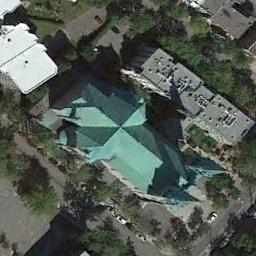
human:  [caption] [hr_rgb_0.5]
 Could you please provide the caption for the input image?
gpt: The church with a green cross-shaped roof is surrounded by other buildings and some trees .

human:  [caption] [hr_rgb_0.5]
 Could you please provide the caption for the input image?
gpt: The church with a blue roof is surrounded by some buildings and trees next to a road .

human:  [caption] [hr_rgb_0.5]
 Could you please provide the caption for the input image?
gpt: This is a church  There are many trees around it .

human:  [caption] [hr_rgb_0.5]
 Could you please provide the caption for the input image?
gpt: A church with a green diamond-shaped roof, Surrounded by buildings and roads and trees with many cars .

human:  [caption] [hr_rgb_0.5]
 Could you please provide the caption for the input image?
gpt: Many cars are near the church .